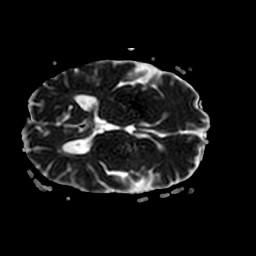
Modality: ADC
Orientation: axial
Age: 56
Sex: male
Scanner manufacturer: philips
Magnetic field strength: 3 T
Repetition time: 4.092 s
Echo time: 0.06069 s